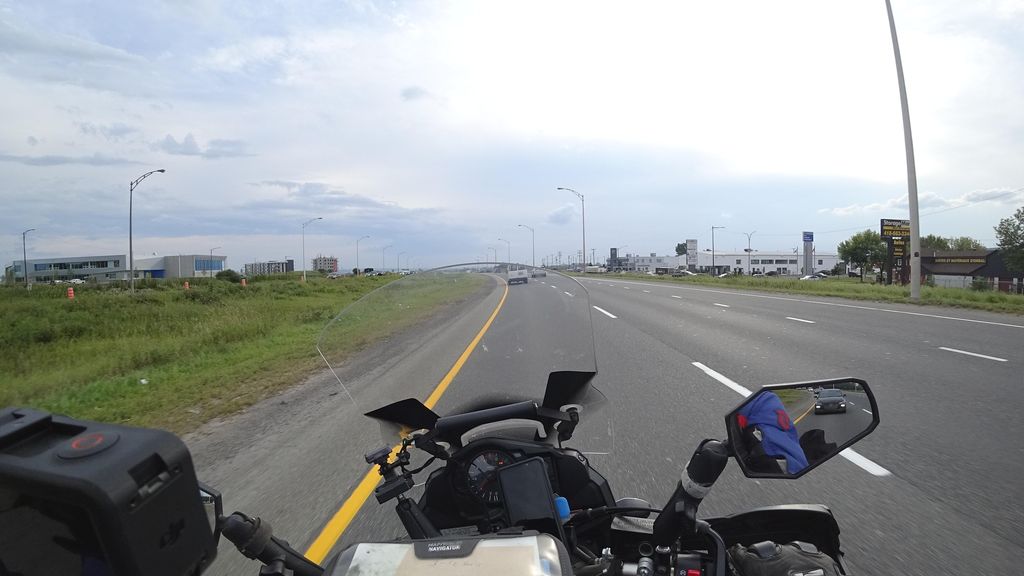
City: quebec_city